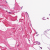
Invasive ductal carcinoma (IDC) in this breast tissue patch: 0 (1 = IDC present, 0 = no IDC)